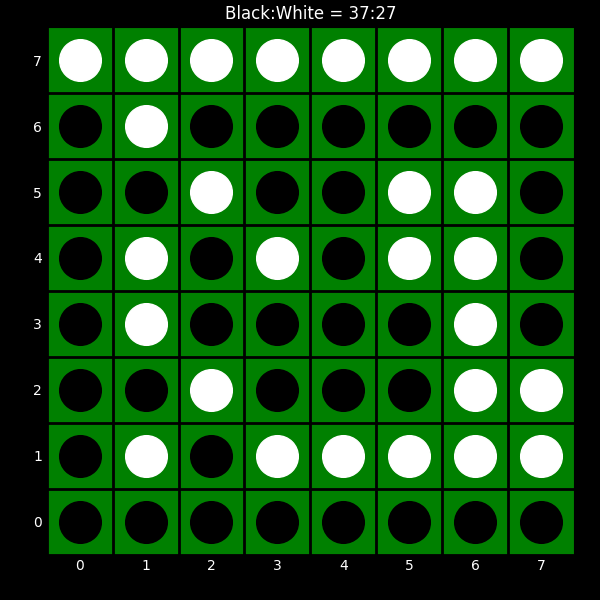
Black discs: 37
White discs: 27